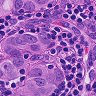
Metastatic tissue present: yes